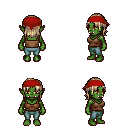
a pixel art fantasy rpg character, female body template, orc, green skin, brown pirate shirt, teal pants, white blonde long bangs hairstyle, red bandana, four views (front, back, left, right), 2x2 character sprite sheet, small pixel art, hard edges, no anti-aliasing